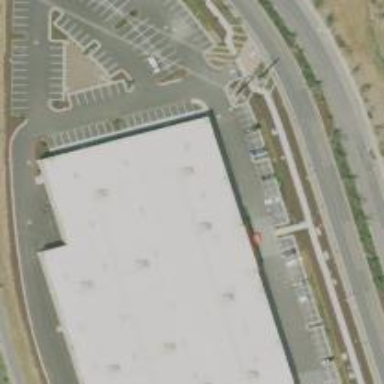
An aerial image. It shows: Retail building.